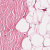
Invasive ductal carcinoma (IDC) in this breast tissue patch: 0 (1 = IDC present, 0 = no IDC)